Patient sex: M
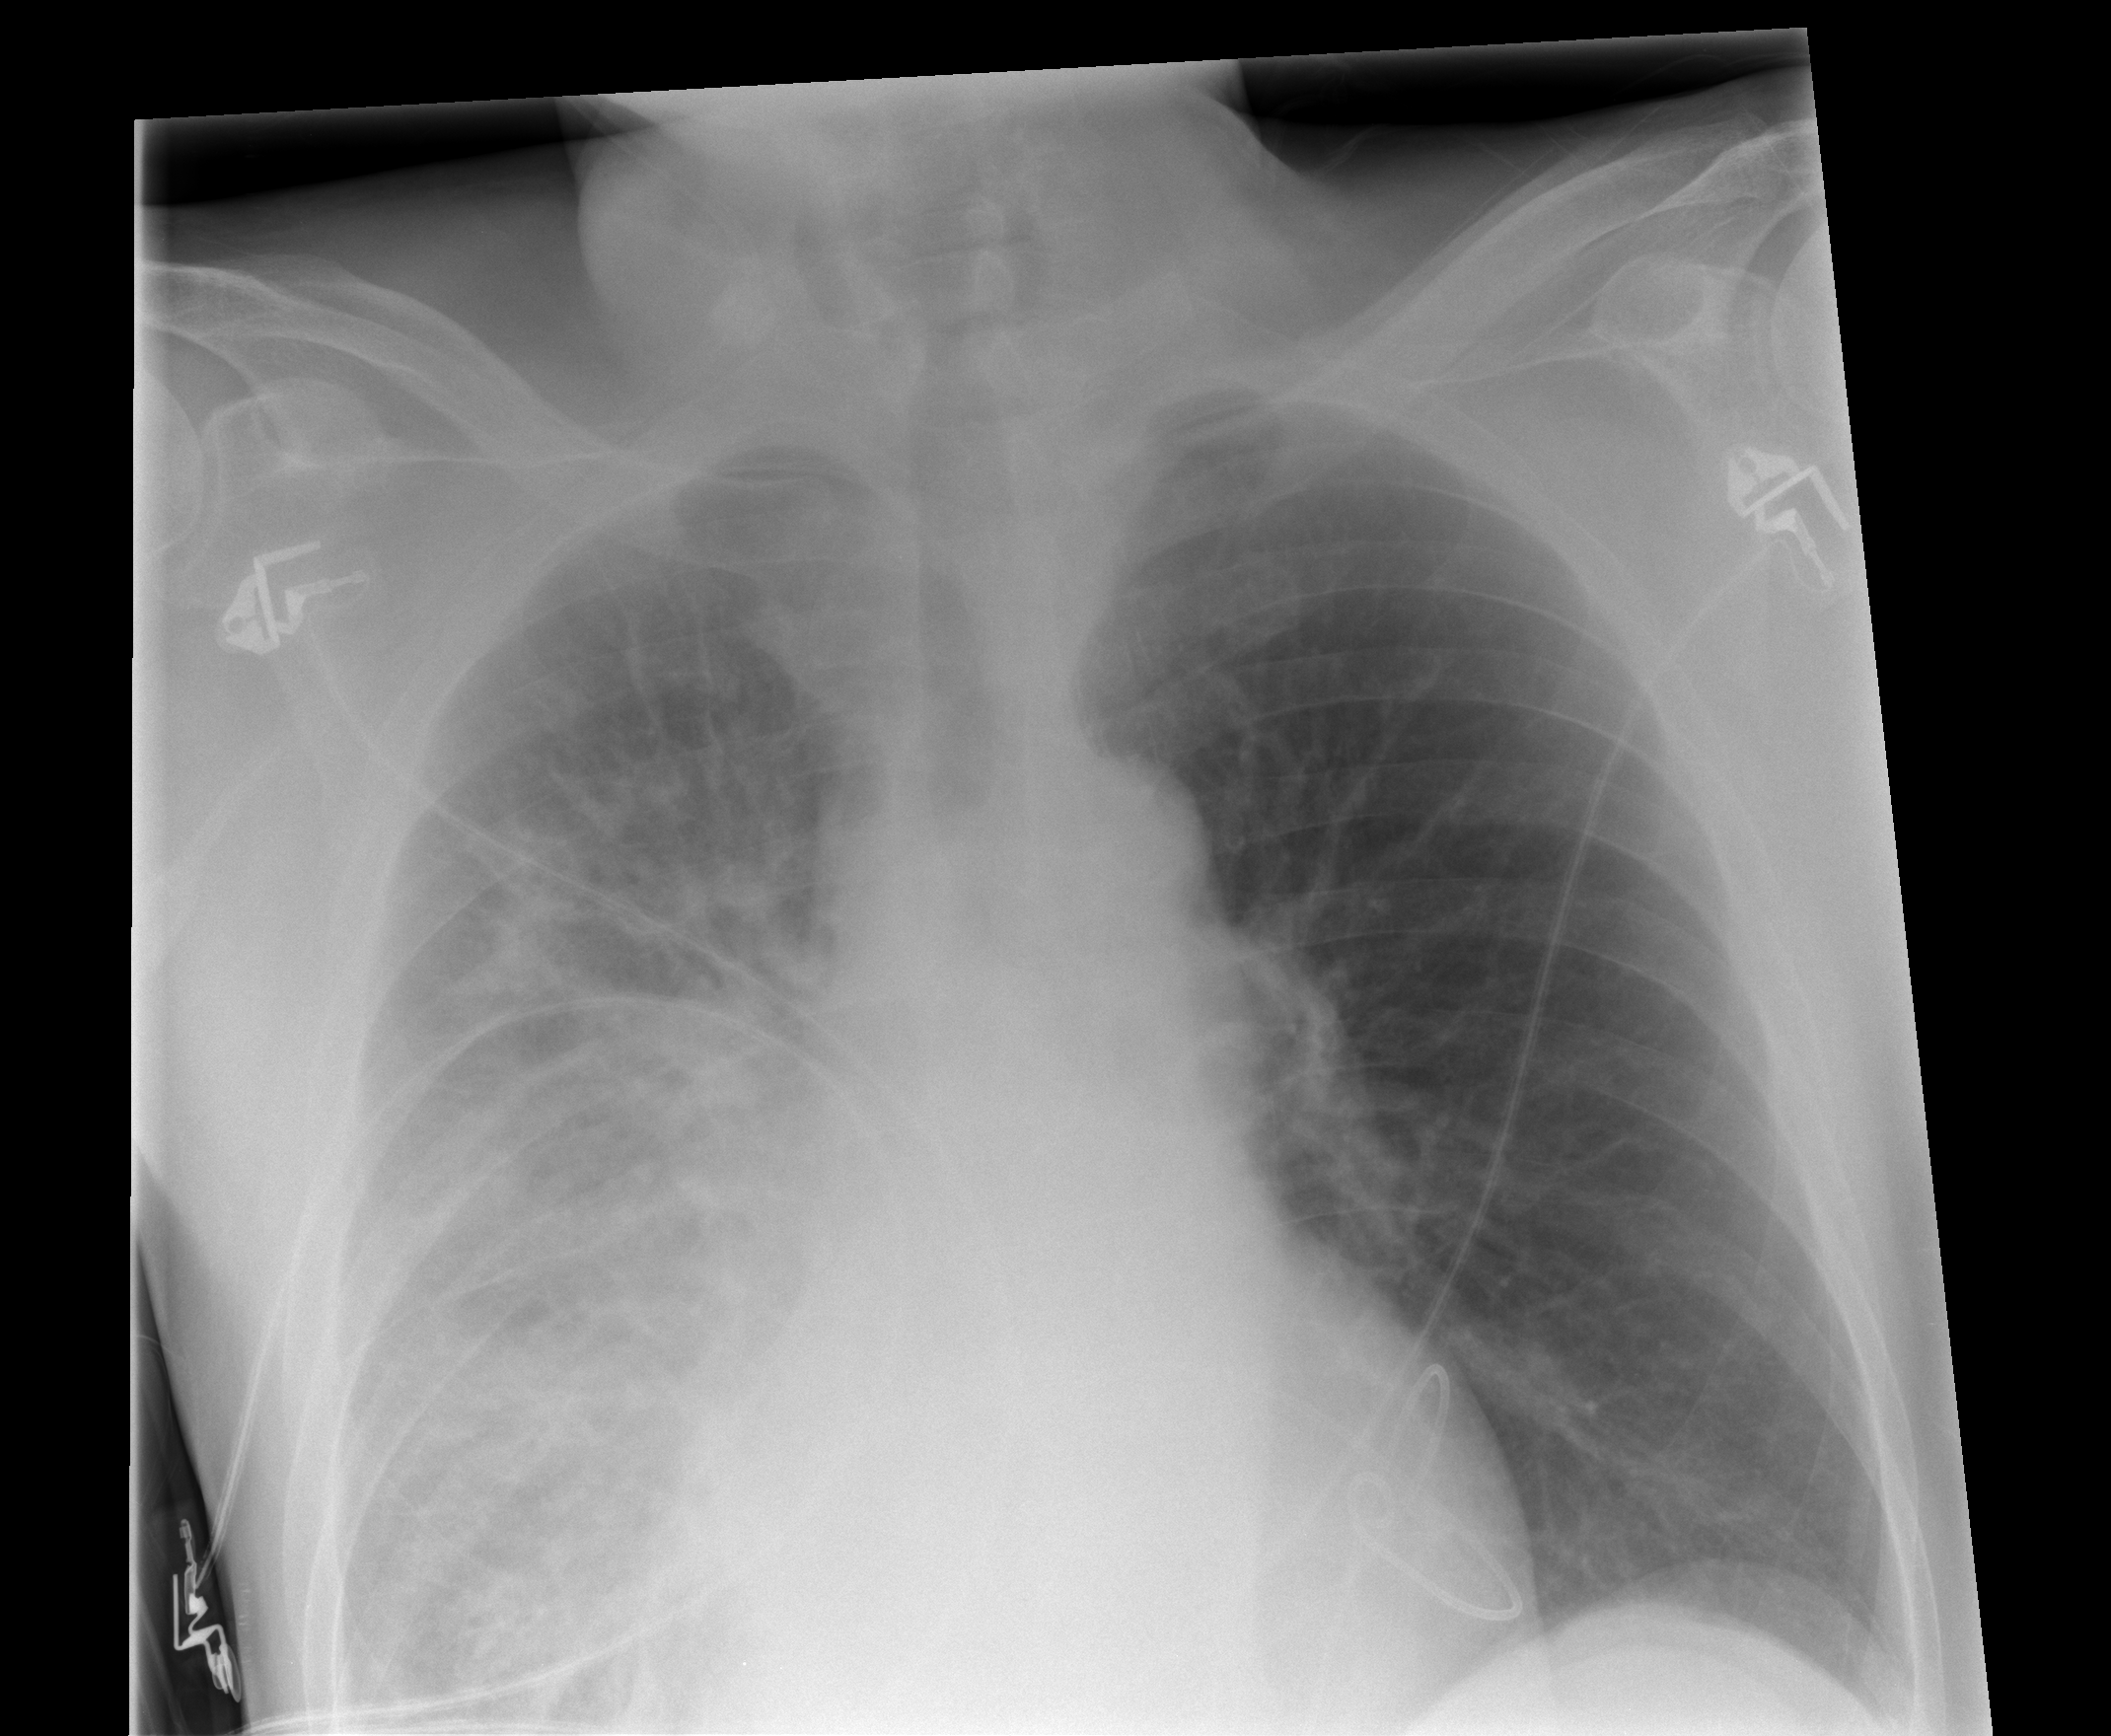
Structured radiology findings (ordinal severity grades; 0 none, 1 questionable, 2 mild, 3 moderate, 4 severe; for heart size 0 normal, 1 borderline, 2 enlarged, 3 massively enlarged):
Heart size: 0
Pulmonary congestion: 0
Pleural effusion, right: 3
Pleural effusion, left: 0
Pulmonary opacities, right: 4
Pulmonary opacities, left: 0
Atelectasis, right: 2
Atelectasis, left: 0